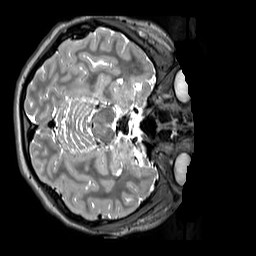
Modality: T2w
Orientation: axial
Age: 11
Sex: female
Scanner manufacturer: siemens
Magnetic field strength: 3 T
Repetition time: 3.2 s
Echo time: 0.408 s